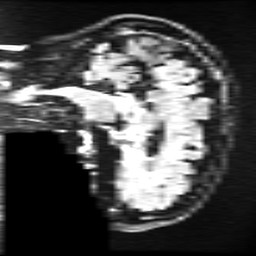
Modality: FLAIR
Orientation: sagittal
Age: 49
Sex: female
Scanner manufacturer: ge
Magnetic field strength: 3 T
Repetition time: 11 s
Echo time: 0.1497 s